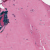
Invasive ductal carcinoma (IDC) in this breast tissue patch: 0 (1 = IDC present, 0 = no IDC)